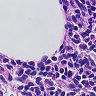
Metastatic tissue present: no